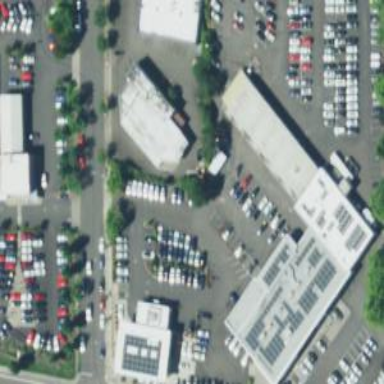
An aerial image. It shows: Building that houses car shop.